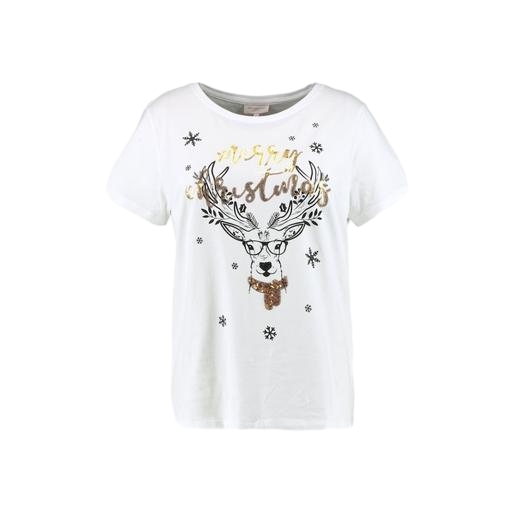
white printed t-shirt, white graphic t-shirt, black plus size printed t-shirt only macy, white background